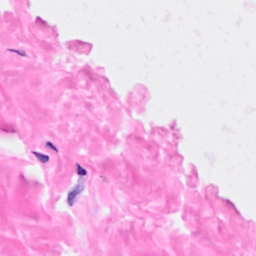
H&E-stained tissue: Breast